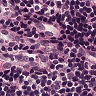
Metastatic tissue present: yes